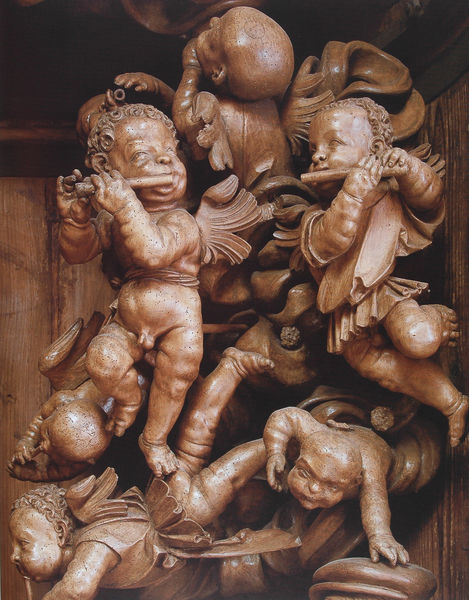
Titel: Marienaltar, Mittelschrein, musizierende Putten
Künstler: Meister von Mauer
Standort: Mauer bei Melk
Institution: St. Maria am grünen Anger
Schlagwörter: flügel, fuß, gruppe, kopf, nackt, ausschnitt, braun, haar, holz, köpfe, profil, rücken, blick, rock, arme, augen, barock, böse, falten, gesicht, schädel, fünf, hände, natur, kirche, haare, musik, locke, locken, löckchen, fliegen, kinder, engel, putto, skulptur, statue, beine, relief, taille, füße, röcke, knaben, baby, figuren, planken, dick, spielen, detail, glatze, musizieren, bauch, bronze, plastik, poliert, fallen, foto, fotografie, photographie, fett, penis, eisen, nische, narr, narren, flug, schweben, babys, viele, hässlich, altar, schnitzerei, photo, flöte, querflöte, maserung, skulpturen, männlich, kraushaar, farbfoto, mittelalter, eiche, sechs, putten, guss, puto, putti, flöten, sakral, aufnahme, flötenspiel, geschnitzt, schnitzwerk, speck, hoden, statur, puten, riemenschneider, nicsche, schwabbel, shakespear, piccolo, babys#